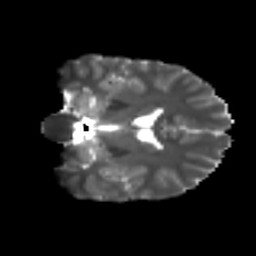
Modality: T2w
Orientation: coronal
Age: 22
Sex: male
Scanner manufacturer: ge
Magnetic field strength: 3 T
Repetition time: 7.8 s
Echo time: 0.0611 s